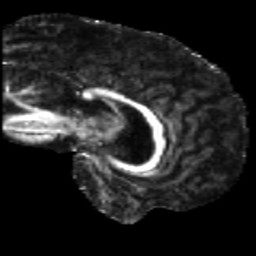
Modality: FA
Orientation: sagittal
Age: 43
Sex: male
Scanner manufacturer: siemens
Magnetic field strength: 3 T
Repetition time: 5.25 s
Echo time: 0.08 s